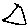
Label: triangle